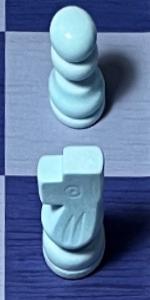
Label: Knight_White